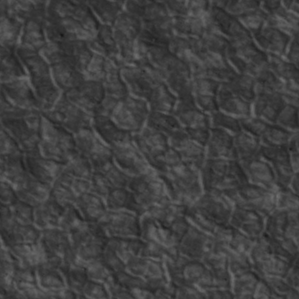
Label: non_frost